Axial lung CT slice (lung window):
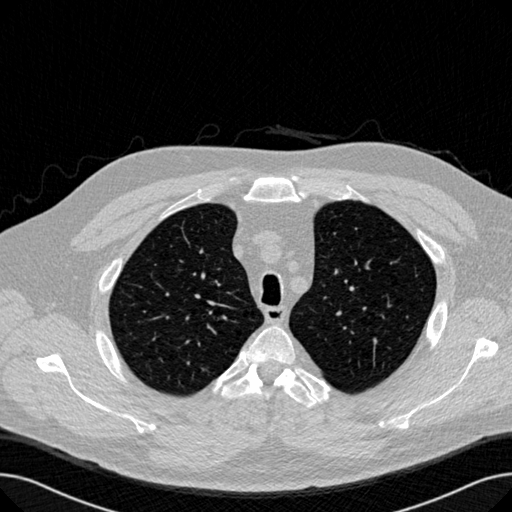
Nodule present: no